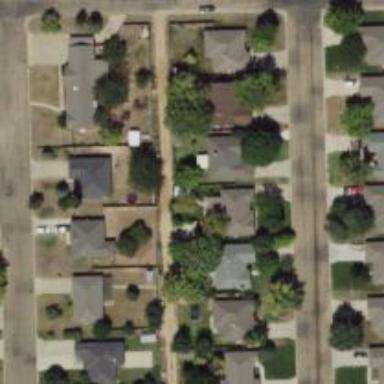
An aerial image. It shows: Alley classified as service road.